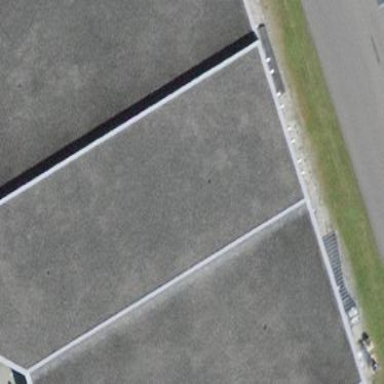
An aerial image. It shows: Building that houses fitness center.